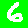
Digit: 6